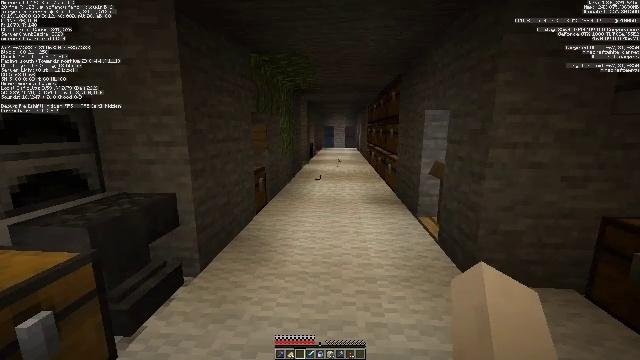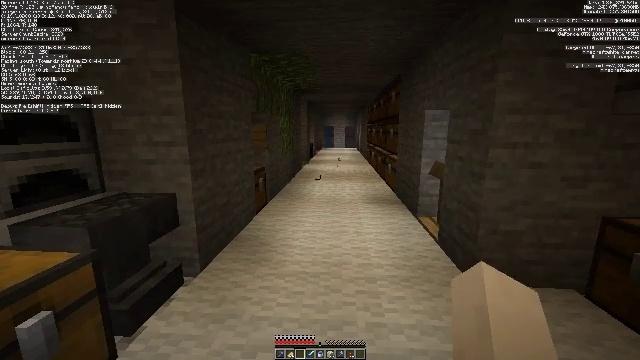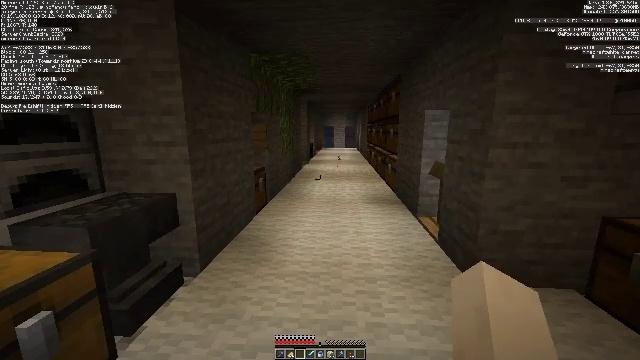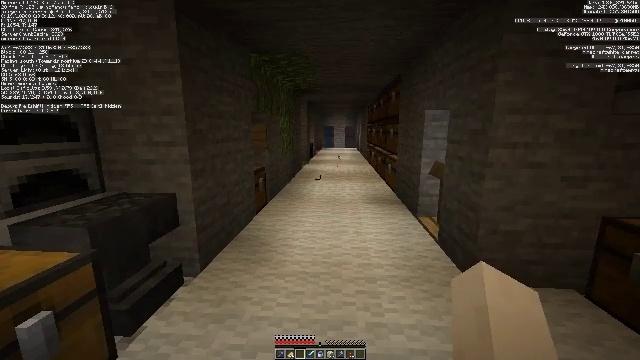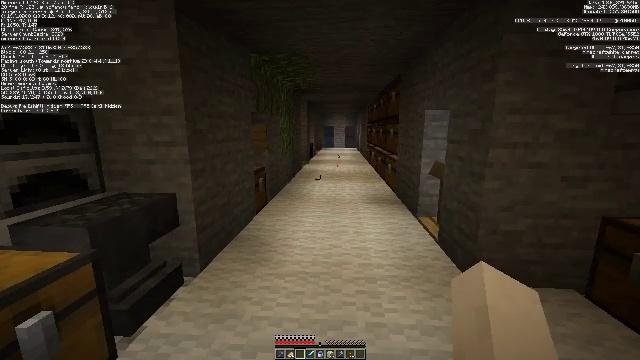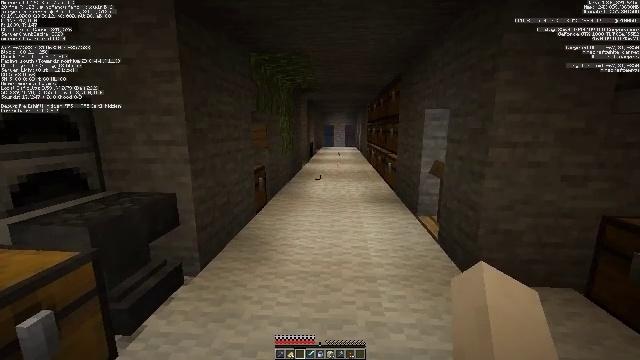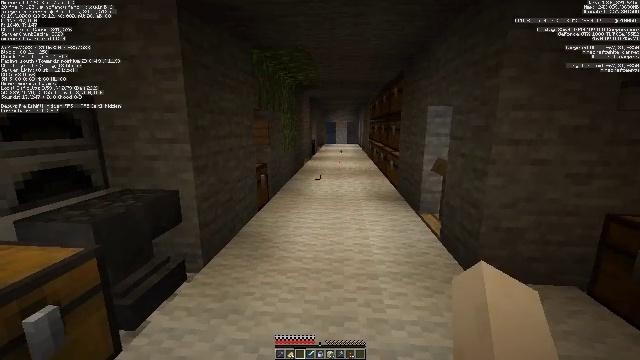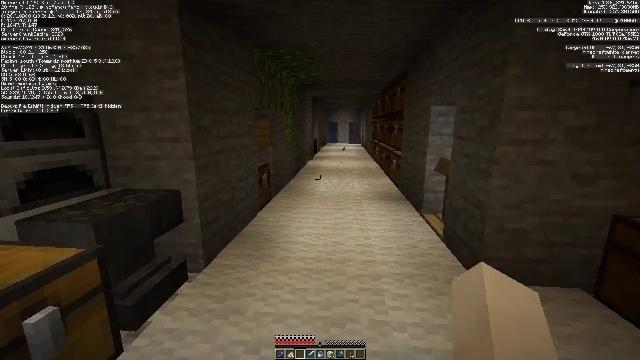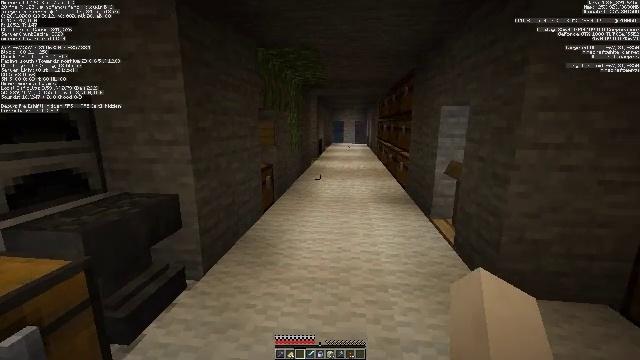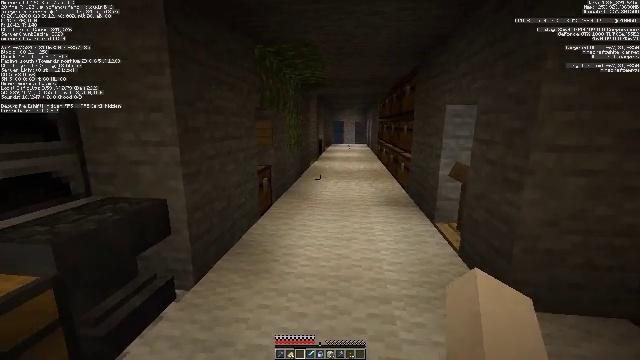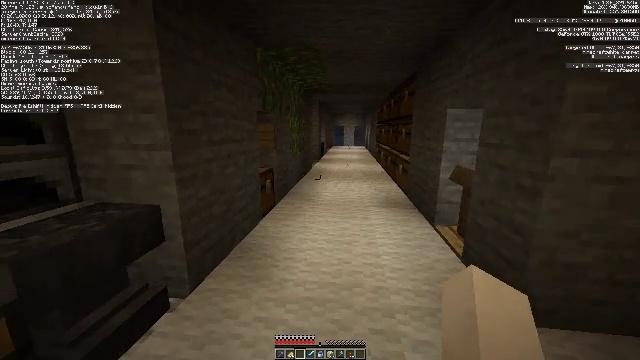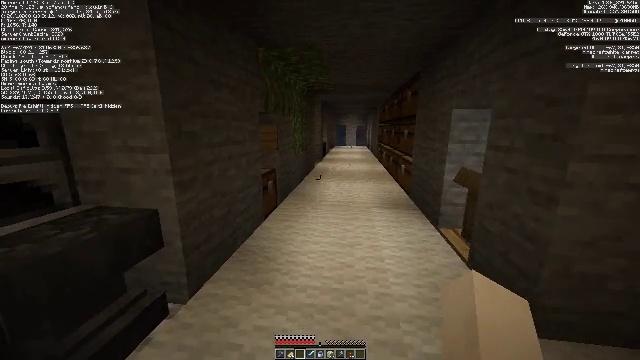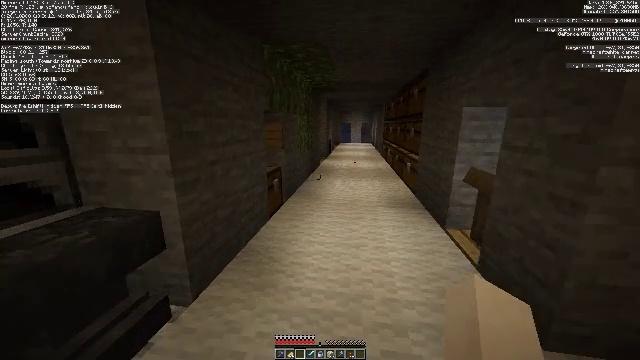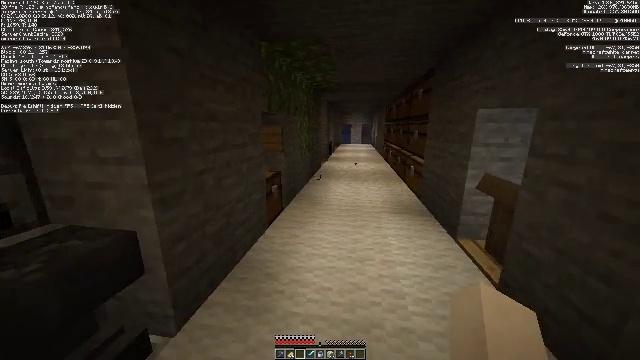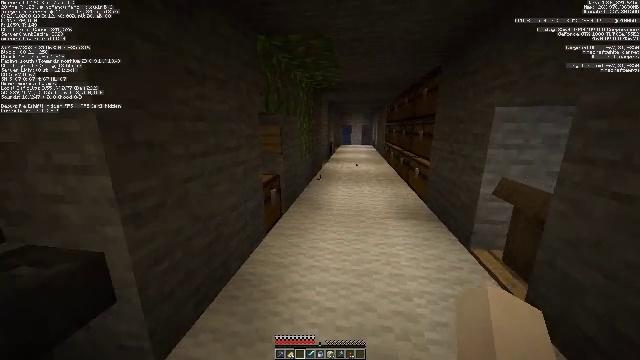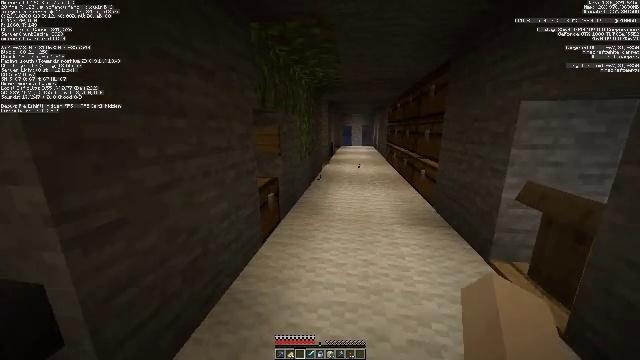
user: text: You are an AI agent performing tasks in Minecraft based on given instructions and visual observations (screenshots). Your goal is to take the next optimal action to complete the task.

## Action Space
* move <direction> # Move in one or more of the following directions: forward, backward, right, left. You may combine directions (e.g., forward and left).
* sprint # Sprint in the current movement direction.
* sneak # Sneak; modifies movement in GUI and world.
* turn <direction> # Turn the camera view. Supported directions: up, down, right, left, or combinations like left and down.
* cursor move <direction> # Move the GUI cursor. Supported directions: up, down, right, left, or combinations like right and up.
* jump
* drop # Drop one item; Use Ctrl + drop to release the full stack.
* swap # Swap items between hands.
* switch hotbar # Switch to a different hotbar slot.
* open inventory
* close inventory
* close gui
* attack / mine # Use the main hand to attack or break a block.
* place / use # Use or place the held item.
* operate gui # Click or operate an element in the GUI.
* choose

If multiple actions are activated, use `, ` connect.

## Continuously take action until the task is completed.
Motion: motion action
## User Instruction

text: Pick up the brown mushroom.
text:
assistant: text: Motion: no_op
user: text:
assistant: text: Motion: no_op
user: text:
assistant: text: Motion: no_op
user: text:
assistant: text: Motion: no_op
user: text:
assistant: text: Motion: no_op
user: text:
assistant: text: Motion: no_op
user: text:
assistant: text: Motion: move forward
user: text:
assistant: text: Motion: move forward, turn left
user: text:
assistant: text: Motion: move forward, sprint
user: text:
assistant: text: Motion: move forward, sprint
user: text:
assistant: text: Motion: move forward, sprint
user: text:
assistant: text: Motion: move forward, sprint, turn left
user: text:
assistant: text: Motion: move forward
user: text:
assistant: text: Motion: move forward
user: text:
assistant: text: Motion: move forward
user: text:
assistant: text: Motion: move forward
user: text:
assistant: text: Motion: move forward
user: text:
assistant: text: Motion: move forward
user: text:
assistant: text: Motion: move forward
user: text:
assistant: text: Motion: move forward
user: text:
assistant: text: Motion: move forward
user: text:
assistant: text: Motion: move forward
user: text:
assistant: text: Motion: move forward
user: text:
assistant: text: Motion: move forward
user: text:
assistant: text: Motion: move forward
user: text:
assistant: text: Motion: move forward
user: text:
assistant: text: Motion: move forward
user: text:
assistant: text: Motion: move forward
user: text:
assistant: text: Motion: move forward, turn right and down
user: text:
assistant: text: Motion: move forward, turn right and down